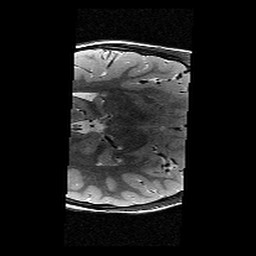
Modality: T2w
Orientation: axial
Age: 9
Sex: female
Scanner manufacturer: siemens
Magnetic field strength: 3 T
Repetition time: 9.23 s
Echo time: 0.067 s